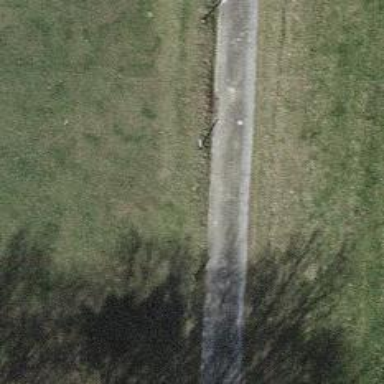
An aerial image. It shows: Unclassified road with grade1 track type.